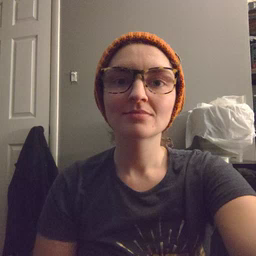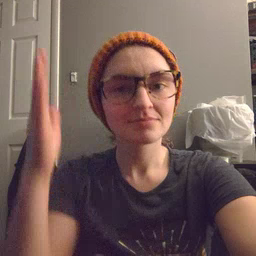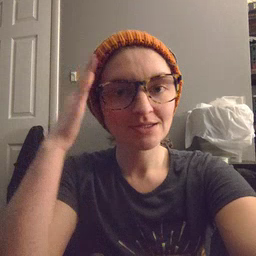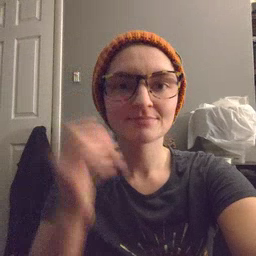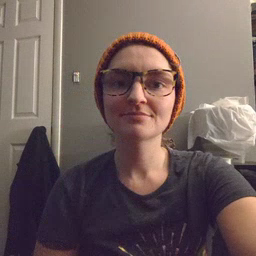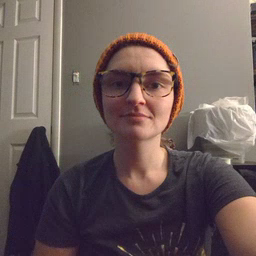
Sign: hat